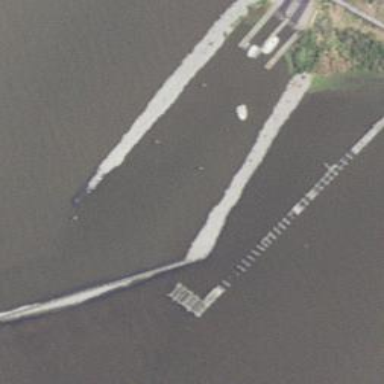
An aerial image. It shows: Breakwater structure.